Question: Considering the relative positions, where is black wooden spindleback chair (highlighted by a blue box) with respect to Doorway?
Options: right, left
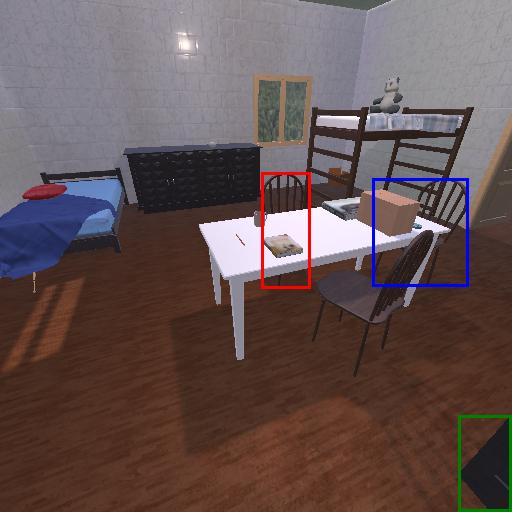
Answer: right